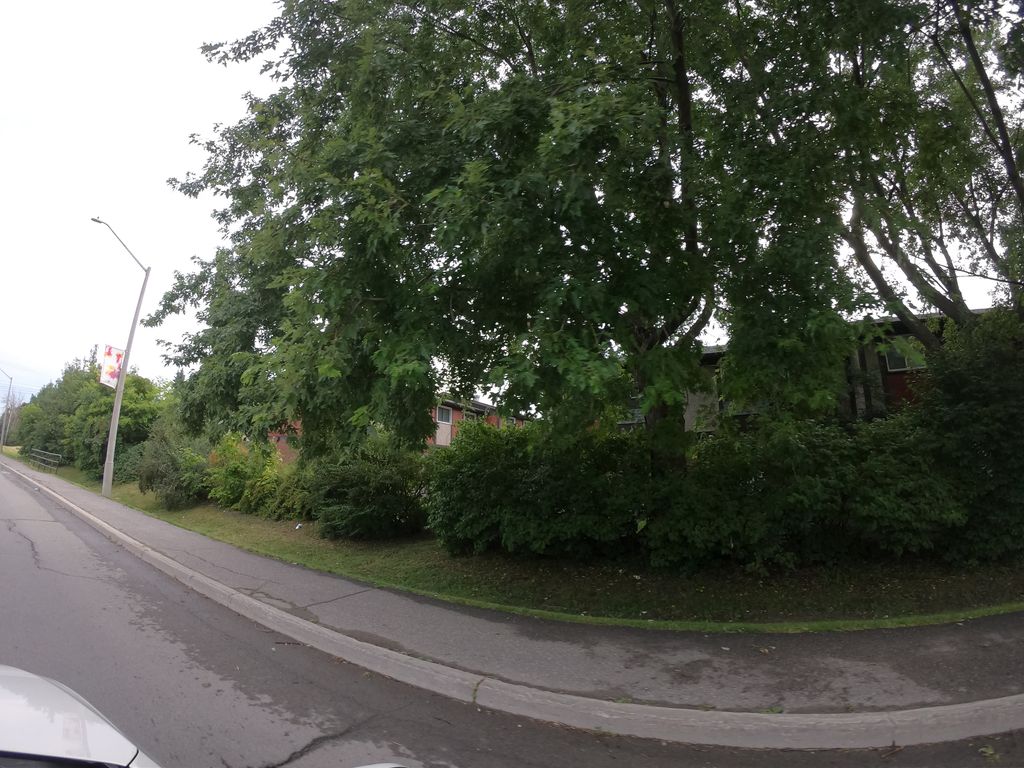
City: ottawa-gatineau